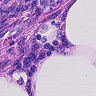
Metastatic tissue present: yes